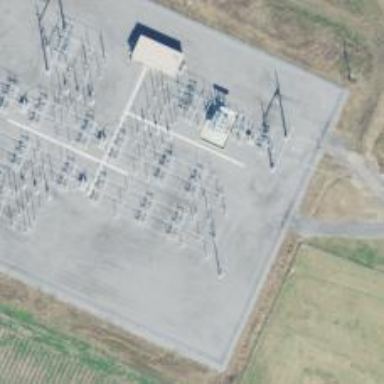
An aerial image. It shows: Switch used for power control.